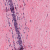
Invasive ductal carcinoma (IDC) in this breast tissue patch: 0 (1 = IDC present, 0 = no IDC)